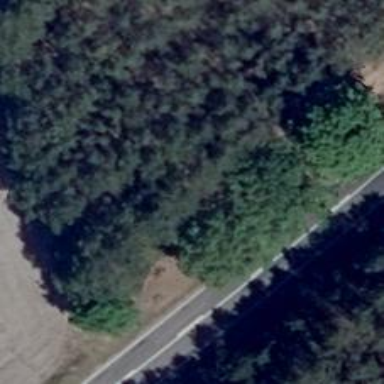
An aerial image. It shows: Row of trees in natural setting.